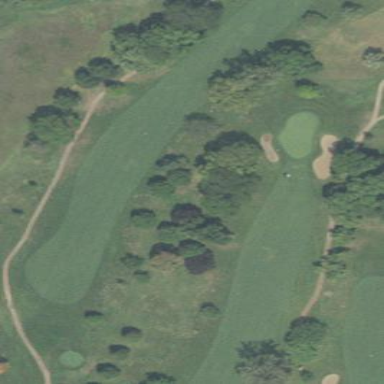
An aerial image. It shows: Grassy area designated as golf fairway.